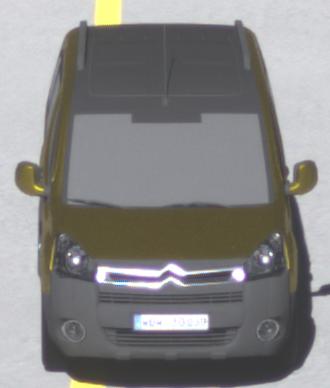
Make: Citroen
Model: Berlingo Kombi VTi 120
Detailed model: Berlingo (II) Kombi
Model produced from: 2009/12
Model produced until: 2012/03
Doors: 5
Color: yellow
Road condition: dry road
Daytime: morning or afternoon
Contrast: high contrast